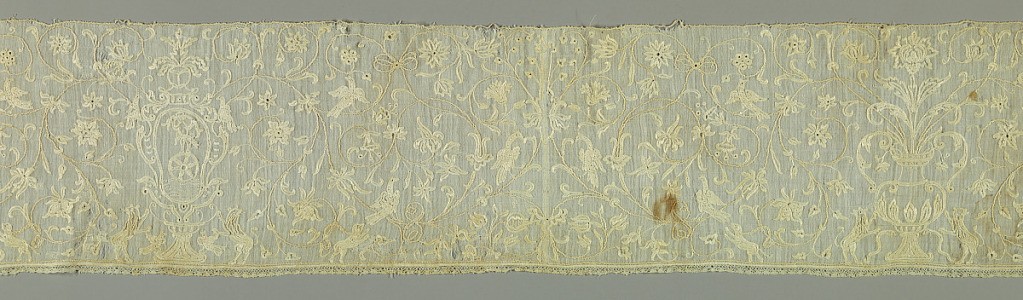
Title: Textile
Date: late 17th century–early 18th century
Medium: cotton on cotton Technique: embroidery
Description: Border for an alb. Very sheer white cotton; embroidered in white cotton. Design symmetrically arranged, of delicate flowering vine, originating in an urn; below dogs and lions rampant, above birds. Second motif: shield with figure of a child on a wheel. Above shield, helmet with closed visor.